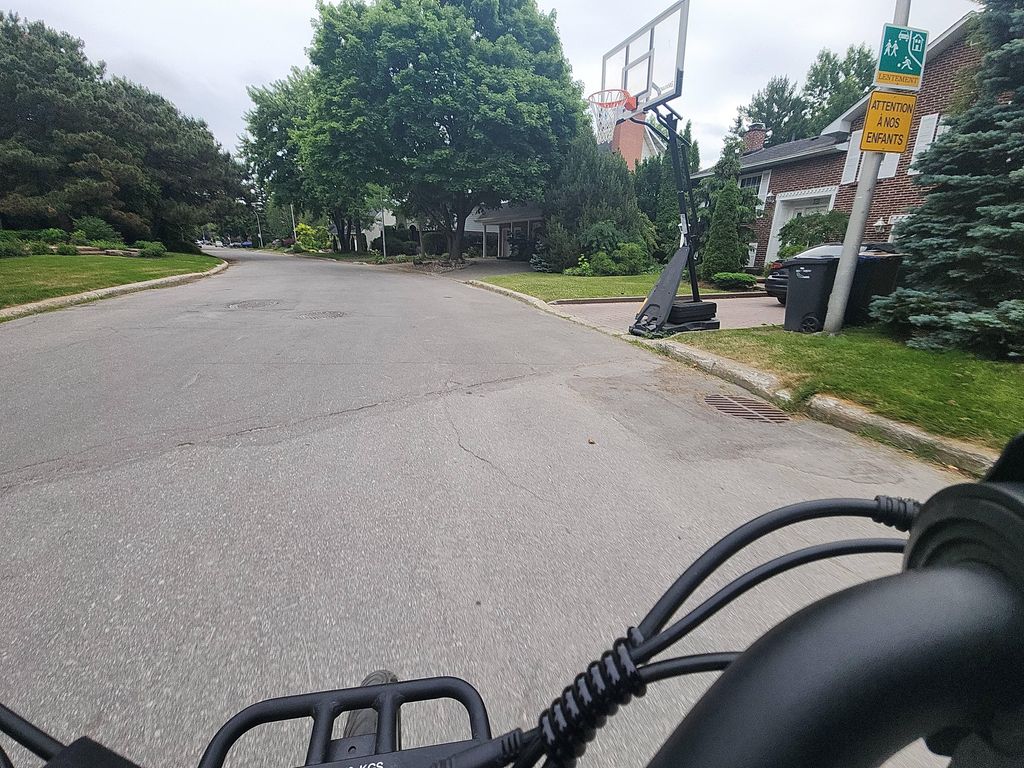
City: montreal